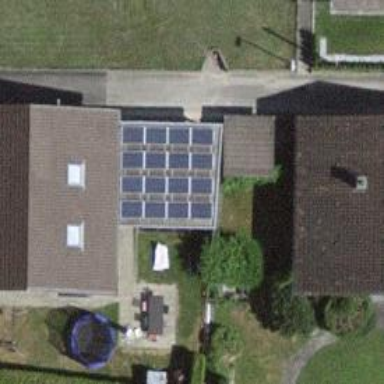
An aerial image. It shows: Solar power generator.